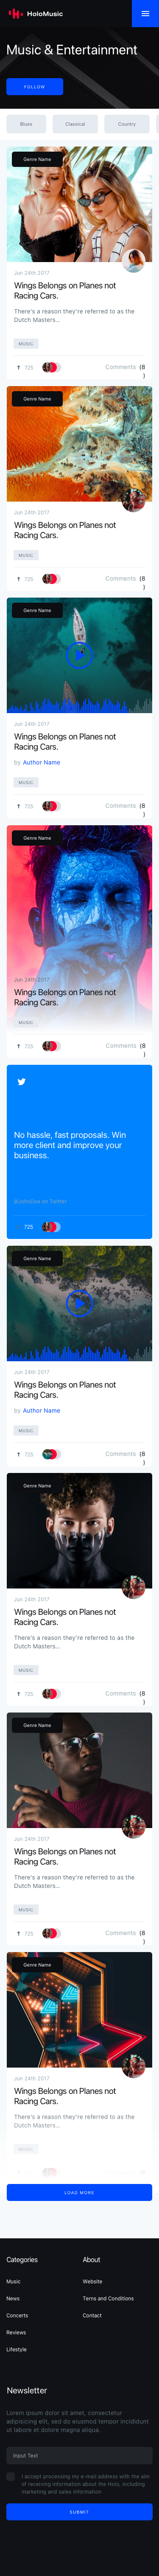
Text in this UI design:
Website
Terns and Conditions
Contact
About
Music News
Concerts
Reviews
Lifestyle
Categories
Newsletter
Lorem ipsum dolor sit amet, consectetur adipisicing elit, sed do eiusmod tempor incididunt ut labore et dolore magna aliqua.
I accept processing my e-mail address with the aim of receiving information about the Holo, including marketing and sales information
Music & Entertainment